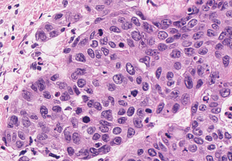
Tumor epithelial tissue: yes
Tumor-associated stroma tissue: yes
Normal tissue: no